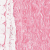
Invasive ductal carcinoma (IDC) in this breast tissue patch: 0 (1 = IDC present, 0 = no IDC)